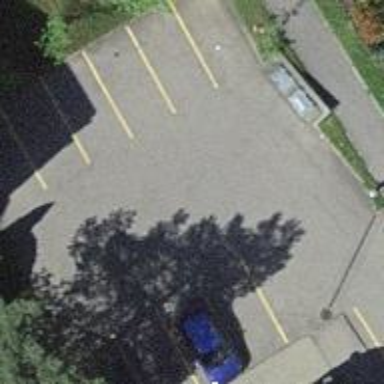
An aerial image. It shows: Parking aisle road with asphalt surface and sidewalk on the left.